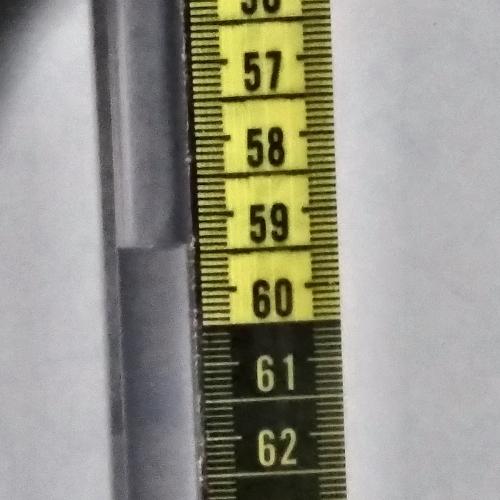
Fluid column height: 59.4 cm